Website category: auto
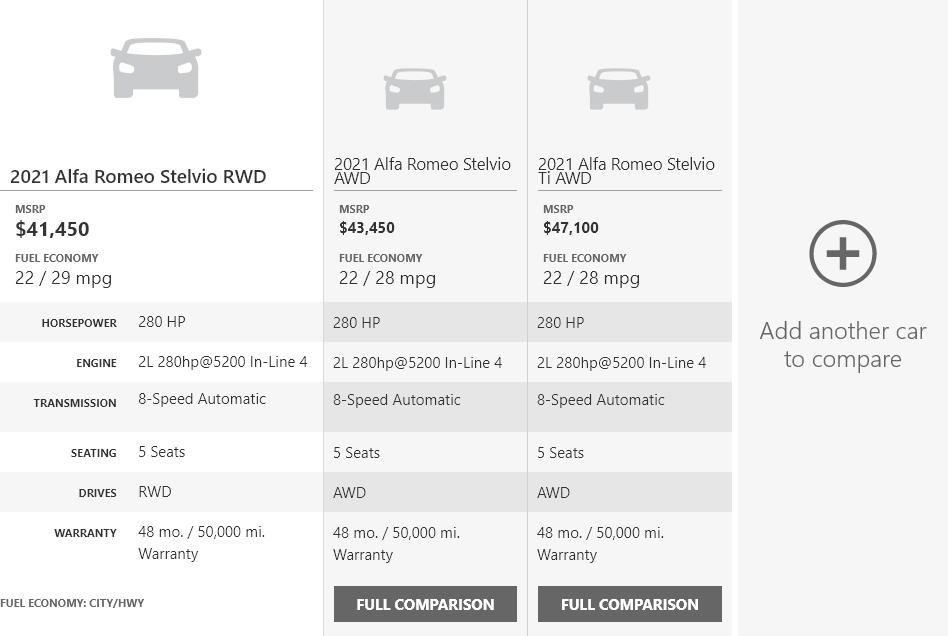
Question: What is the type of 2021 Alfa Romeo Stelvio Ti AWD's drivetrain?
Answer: AWD

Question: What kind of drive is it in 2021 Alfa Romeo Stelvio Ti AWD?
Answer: AWD

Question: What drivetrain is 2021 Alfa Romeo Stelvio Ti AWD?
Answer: AWD

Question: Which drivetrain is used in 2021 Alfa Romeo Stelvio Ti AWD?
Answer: AWD

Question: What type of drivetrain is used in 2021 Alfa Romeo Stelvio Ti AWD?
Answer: AWD

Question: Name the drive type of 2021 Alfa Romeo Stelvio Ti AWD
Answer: AWD

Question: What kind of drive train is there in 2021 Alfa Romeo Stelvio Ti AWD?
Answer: AWD

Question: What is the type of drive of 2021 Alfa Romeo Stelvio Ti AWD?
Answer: AWD

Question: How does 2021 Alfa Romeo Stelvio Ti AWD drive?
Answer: AWD

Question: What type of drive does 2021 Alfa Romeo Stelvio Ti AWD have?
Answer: AWD

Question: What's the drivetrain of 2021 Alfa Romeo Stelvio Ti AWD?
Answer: AWD

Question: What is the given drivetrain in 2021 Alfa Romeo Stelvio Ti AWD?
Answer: AWD

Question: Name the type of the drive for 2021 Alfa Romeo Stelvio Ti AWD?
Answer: AWD

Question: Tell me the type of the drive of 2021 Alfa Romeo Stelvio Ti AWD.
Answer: AWD

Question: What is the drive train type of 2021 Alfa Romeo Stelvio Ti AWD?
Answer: AWD

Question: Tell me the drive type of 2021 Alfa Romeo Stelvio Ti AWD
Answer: AWD

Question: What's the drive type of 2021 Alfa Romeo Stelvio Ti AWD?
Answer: AWD

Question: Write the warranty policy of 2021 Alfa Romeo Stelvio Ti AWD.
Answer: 48 mo. / 50,000 mi. Warranty

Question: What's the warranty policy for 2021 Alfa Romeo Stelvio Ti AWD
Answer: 48 mo. / 50,000 mi. Warranty

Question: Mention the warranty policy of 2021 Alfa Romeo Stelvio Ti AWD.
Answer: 48 mo. / 50,000 mi. Warranty

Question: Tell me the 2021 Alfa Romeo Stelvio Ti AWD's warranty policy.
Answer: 48 mo. / 50,000 mi. Warranty